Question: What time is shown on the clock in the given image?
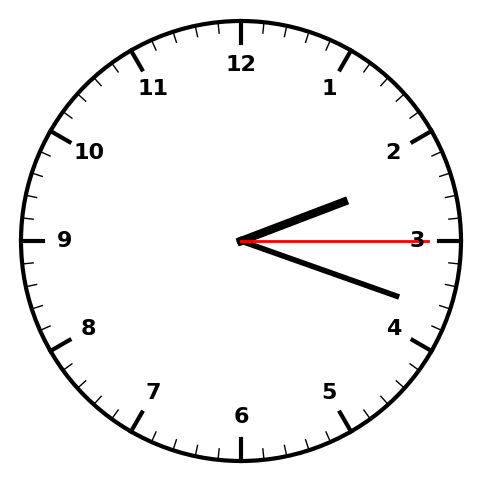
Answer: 02:18:15